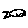
Label: fish